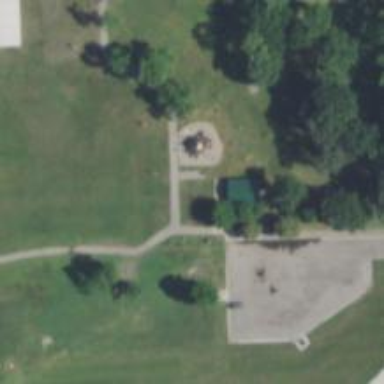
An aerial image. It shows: Disc golf tee area.